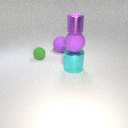
large cyan metal cylinder in front of large purple rubber sphere